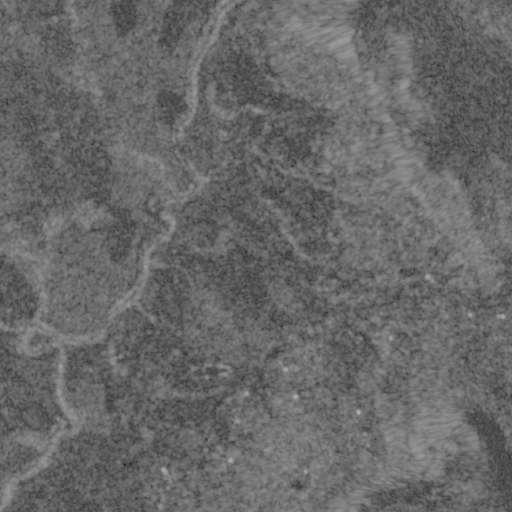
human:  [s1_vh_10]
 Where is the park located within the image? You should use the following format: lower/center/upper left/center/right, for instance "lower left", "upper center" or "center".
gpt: The park is located in the center right of the image.
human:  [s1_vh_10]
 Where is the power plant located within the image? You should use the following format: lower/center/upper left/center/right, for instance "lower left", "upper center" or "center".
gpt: There is no power plant in the image.

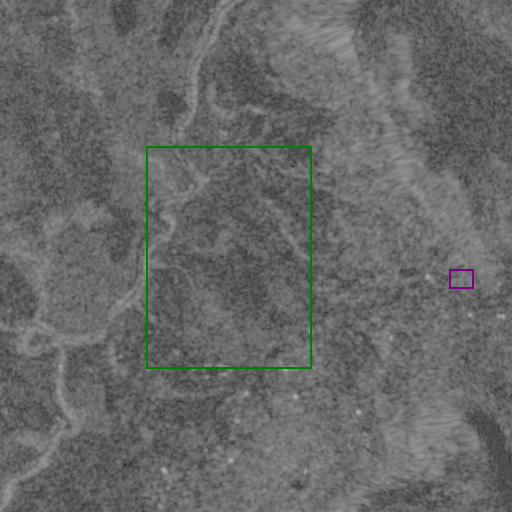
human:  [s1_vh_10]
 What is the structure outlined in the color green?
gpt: The structure outlined in green is a crop field.
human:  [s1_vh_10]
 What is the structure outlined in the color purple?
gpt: The structure outlined in purple is a park.
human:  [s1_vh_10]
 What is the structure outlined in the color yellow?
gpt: There is no yellow outline.